Question: I want to have the circles on my background.
I see it just like that:

My ViewPager:
'''
<LinearLayout xmlns:android="http://schemas.android.com/apk/res/android"
xmlns:app="http://schemas.android.com/apk/res-auto"
android:layout_width="fill_parent"
android:layout_height="fill_parent"
android:orientation="vertical" >
<android.support.v4.view.ViewPager
android:id="@+id/pager"
android:layout_width="fill_parent"
android:layout_height="0dp"
android:layout_weight="1" />
<com.viewpagerindicator.CirclePageIndicator
android:id="@+id/indicator"
android:layout_width="fill_parent"
android:layout_height="wrap_content"
android:padding="10dip"
app:fillColor="#FFFFFF"
app:radius="5dp"
app:strokeColor="#FFFFFF"
app:strokeWidth="1dp" />
</LinearLayout>
'''
Would like to know the solution for that if there is...
Thanks
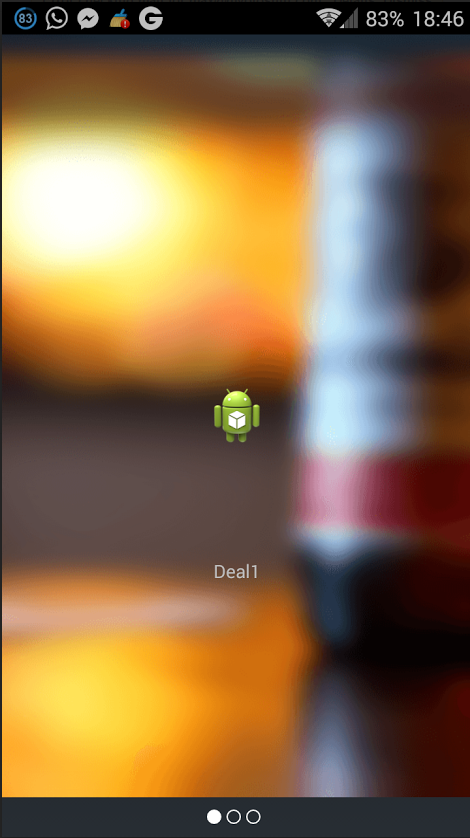
Answer: Just use a Relative layout and out 'CirclePageIndicator' on top of 'ViewPager'. Otherwise you will see the application's background
'''
<RelativeLayout xmlns:android="http://schemas.android.com/apk/res/android"
xmlns:app="http://schemas.android.com/apk/res-auto"
android:layout_width="fill_parent"
android:layout_height="fill_parent" >
<android.support.v4.view.ViewPager
android:id="@+id/pager"
android:layout_width="fill_parent"
android:layout_height="match_parent"/>
<com.viewpagerindicator.CirclePageIndicator
android:id="@+id/indicator"
android:layout_width="fill_parent"
android:layout_height="wrap_content"
android:padding="10dip"
app:fillColor="#FFFFFF"
app:radius="5dp"
app:strokeColor="#FFFFFF"
app:strokeWidth="1dp"
android:layout_alignParentBottom="true"/>
</RelativeLayout>
'''